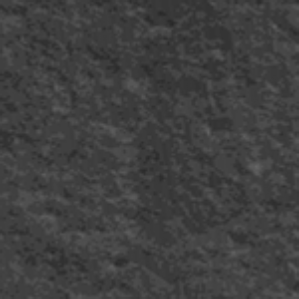
Label: frost